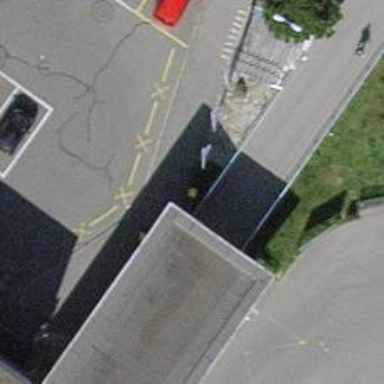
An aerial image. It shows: Post box.